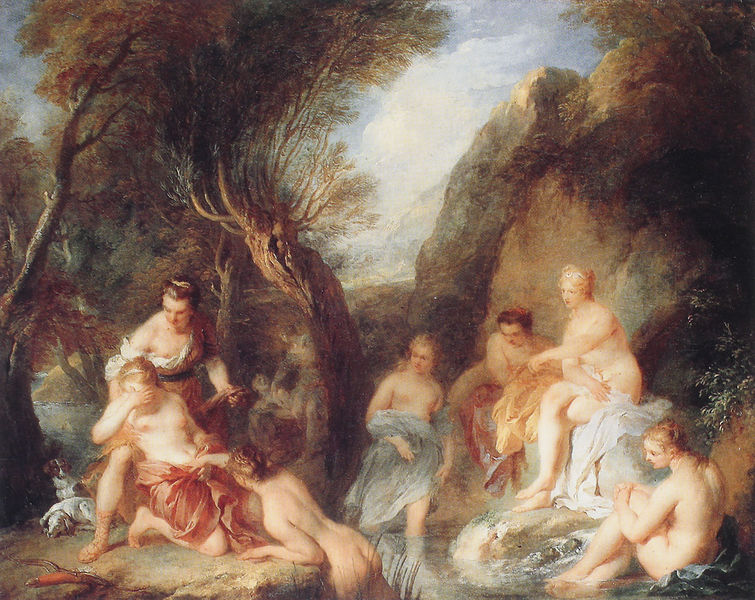
Titel: Diana und Kallisto
Künstler: Francois Lemoyne
Institution: London, Collection Alex Wengraf
Schlagwörter: akt, baum, berg, blau, felsen, gemälde, himmel, nackt, rubens, wasser, wolken, baden, bäume, frauen, grün, landschaft, menschen, see, sitzen, ufer, äste, braun, bunt, frau, hell, licht, weiss, zeichnung, hund, hunde, rot, tuch, wolke, blond, falten, bach, erde, stamm, gewand, haare, sitzend, höhle, wald, farbig, fels, schlucht, bad, badend, toga, nymphen, kämmen, aktäon, diana, waschung, quelle, kimmel, hunf, föuss, schleeier